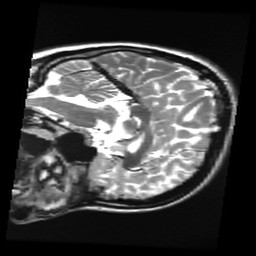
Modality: T2w
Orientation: sagittal
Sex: female
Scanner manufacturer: ge
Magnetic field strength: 3 T
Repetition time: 5 s
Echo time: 0.1012 s